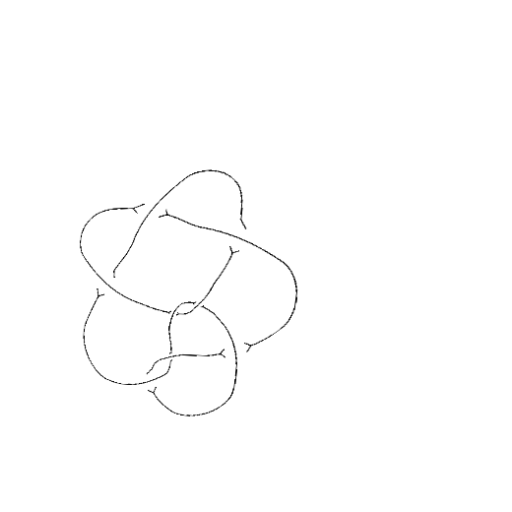
Crossing number: 8